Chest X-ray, PA view. Patient: 66 years old, sex M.
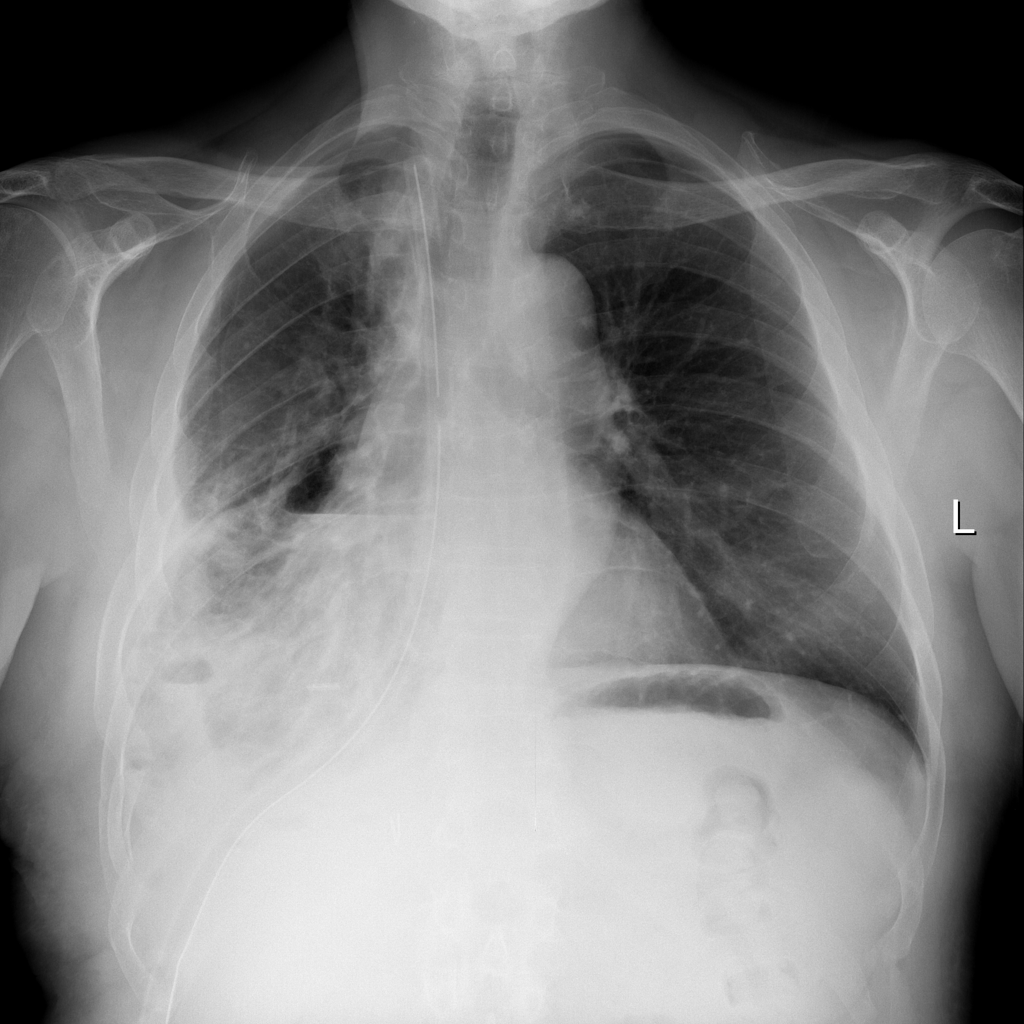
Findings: No Finding